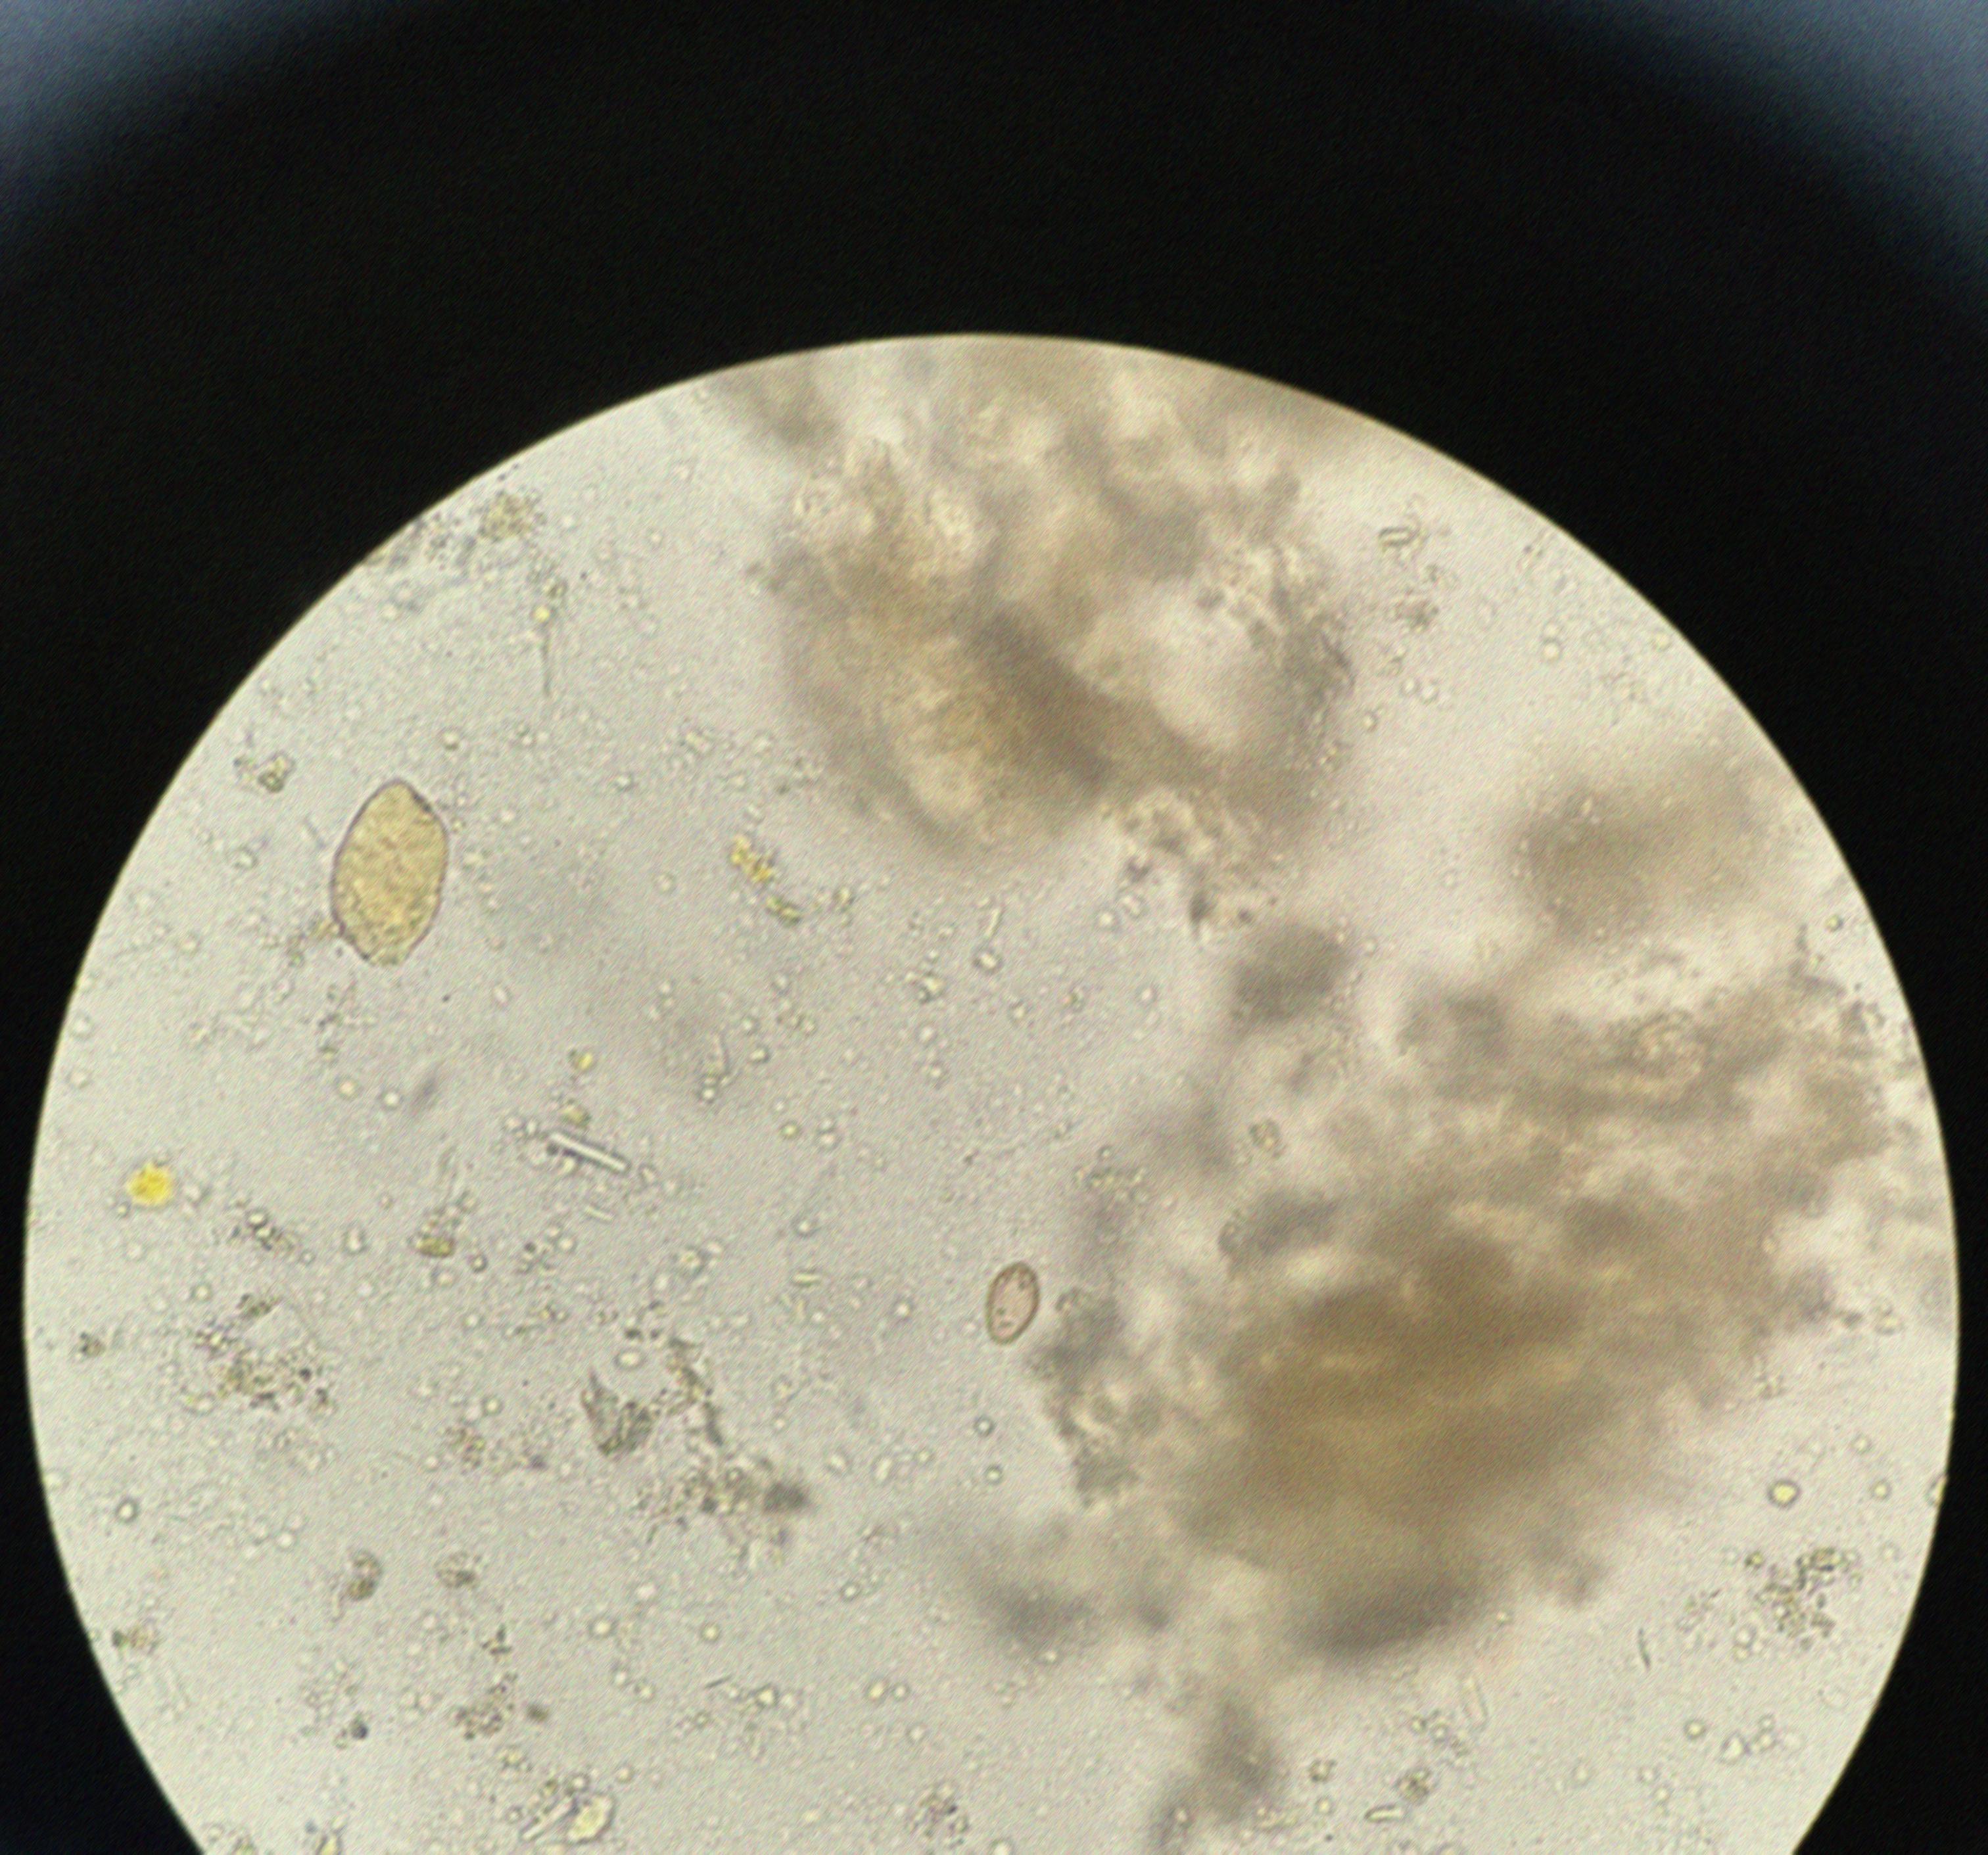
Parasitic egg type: Opisthorchis viverrine